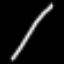
Label: line